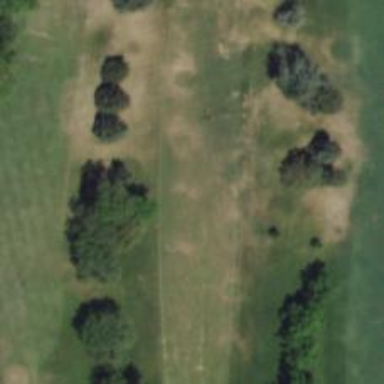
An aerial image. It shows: Golf hole.